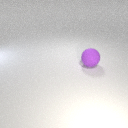
large purple rubber sphere